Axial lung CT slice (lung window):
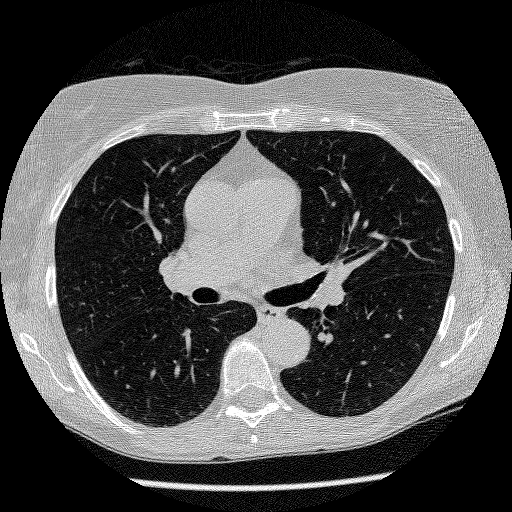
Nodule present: no